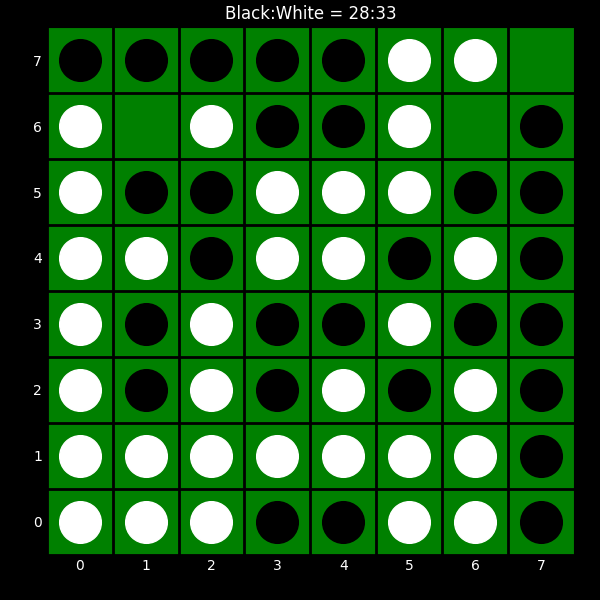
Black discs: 28
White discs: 33